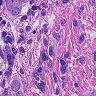
Metastatic tissue present: yes